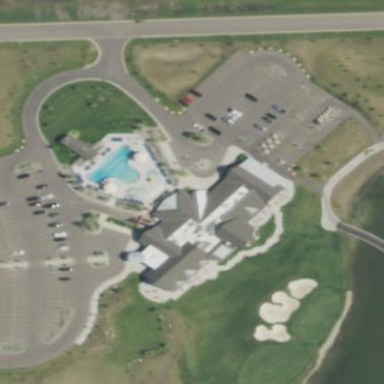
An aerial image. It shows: Clubhouse building at golf course.